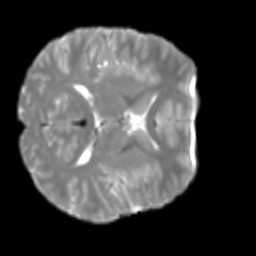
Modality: T2w
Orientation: axial
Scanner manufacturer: siemens
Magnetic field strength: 3 T
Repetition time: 4 s
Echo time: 0.0594 s